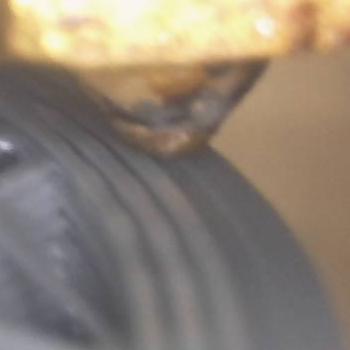
Flow rate: 66%